Question: I have a colorbar with positive and negative values which are generated automatically (I am not setting them). Unfortunately the minus sign breaks the vertical alignment of the text. How can I align all the text in the ticklabels to the right or alternatively insert a space before my positive numbers to make it look good?

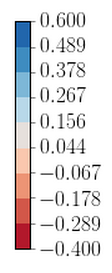
Answer: I was just about to ask the same question, then finally found yours. So I'd like to add my own work-around.
At first I used the exact same solution <URL>. However, when plotting in 'ipython', the same amount of shift in 'x' position will give wildly different results when viewing a small window, or setting the figure to full screen.
I've eventually settled on setting the 'pad' of the colorbar's tick labels. Blatantly stealing the sample code of Rutger:
'''
a = np.random.randn(10,10)
fig, ax = plt.subplots()
im = ax.imshow(a, interpolation='none')
cb = plt.colorbar(im)
ticklabs = cb.ax.get_yticklabels()
cb.ax.set_yticklabels(ticklabs,ha='right')
cb.ax.yaxis.set_tick_params(pad=45) # your number may vary
'''
This workaround seems to give a much more consistent result when using across various window sizes and aspects.
Here's 4 outputs to demonstrate what I mean: top row is the position shifting solution, bottom row is my padding solution. On the left are the default figure window sizes, the right side was 'savefig'ged after popping the figure window to full screen:
<URL>